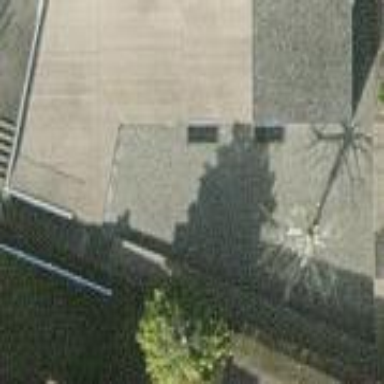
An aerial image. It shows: Building with flat roof.